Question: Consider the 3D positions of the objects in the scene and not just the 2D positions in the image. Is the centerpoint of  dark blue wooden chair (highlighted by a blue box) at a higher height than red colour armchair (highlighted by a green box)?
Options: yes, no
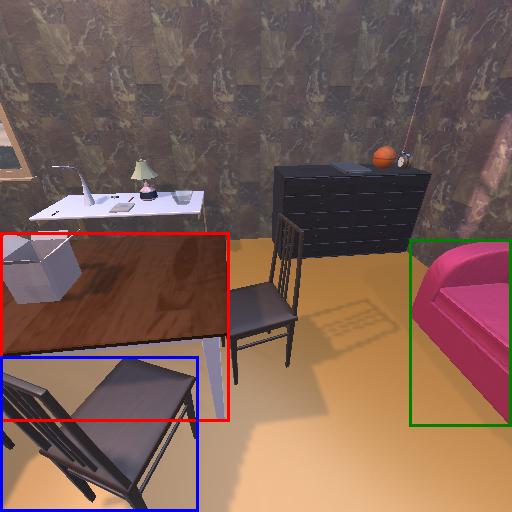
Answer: yes